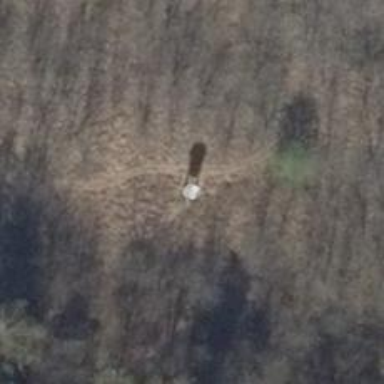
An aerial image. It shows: Hunting stand.